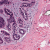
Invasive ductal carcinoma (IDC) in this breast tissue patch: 0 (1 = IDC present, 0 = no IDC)